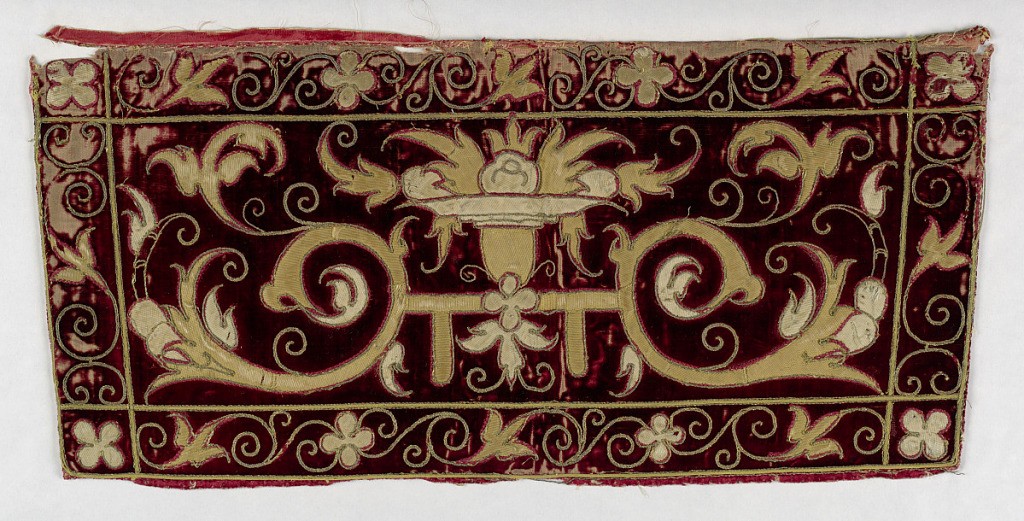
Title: Textile
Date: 17th century
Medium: silk, metallic thread Technique: appliqué on velvet
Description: Symmetrical scrolls in gold on cut velvet in red.